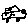
Label: car